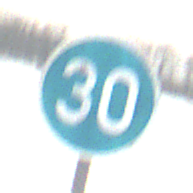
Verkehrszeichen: VorgeschriebeneMindestgeschwindigkeit
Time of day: MorningAfternoon
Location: Outdoor (Nature)
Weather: Overcast
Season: Winter
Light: Natural